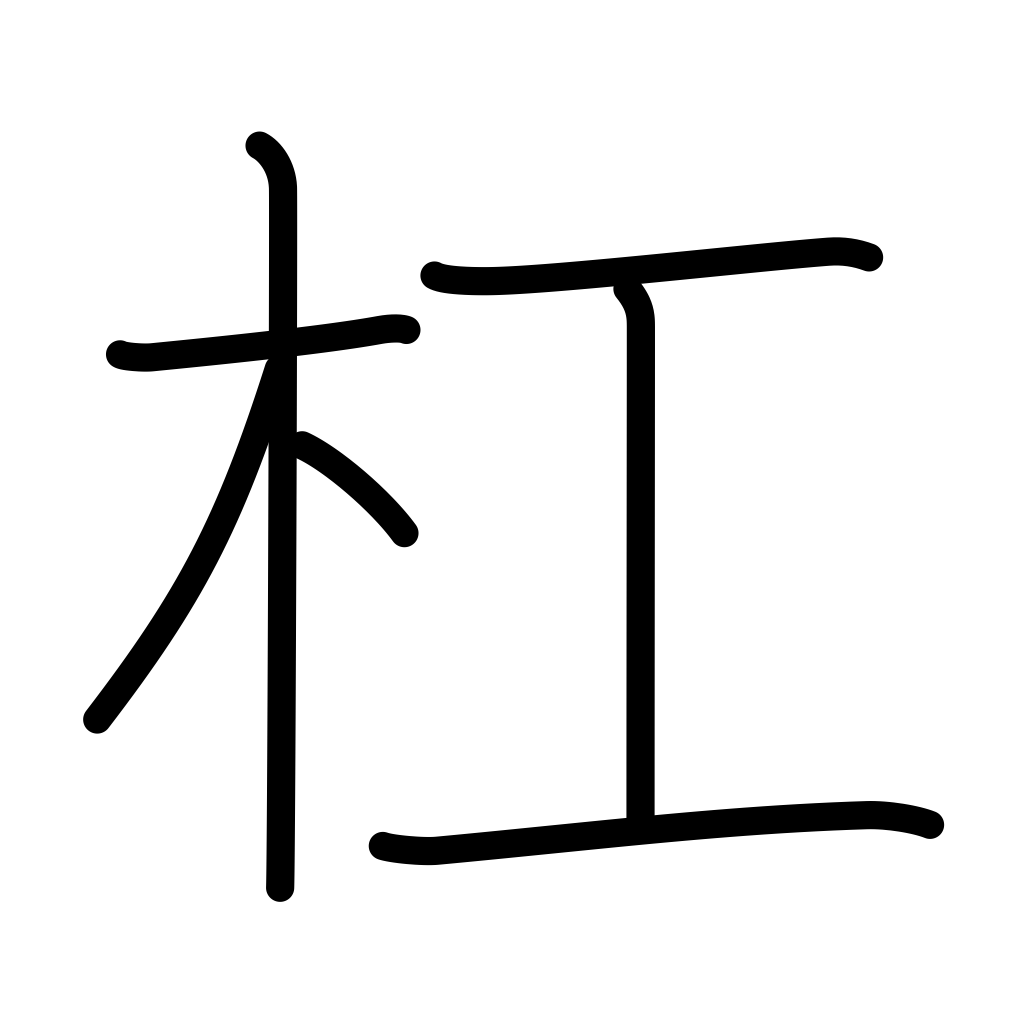
Meaning: lever, pole, crowbar, carry on the shoulder